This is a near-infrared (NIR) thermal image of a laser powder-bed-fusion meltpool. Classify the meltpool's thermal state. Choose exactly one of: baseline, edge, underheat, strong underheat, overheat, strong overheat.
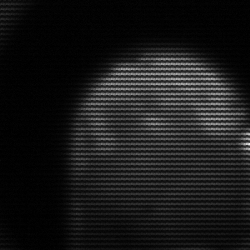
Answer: edge